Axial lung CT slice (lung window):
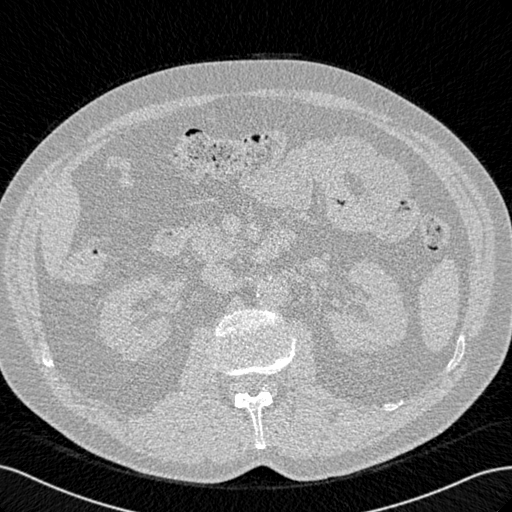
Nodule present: no